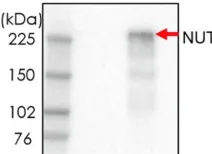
Metabolic and epigenetic reprogramming in NUT-overexpressing cell culture model. C: Immunoblot detection of c-Myc (MYC) in BRD4-NUT overexpressing cells versus control cells with GFP plasmid. GAPDH, loading control.
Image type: pathology (immunostaining)